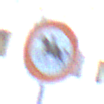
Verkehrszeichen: VerbotReiter
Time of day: SunriseSunset
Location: Outdoor (Urban)
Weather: Clear
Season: NotSpecified
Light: Natural